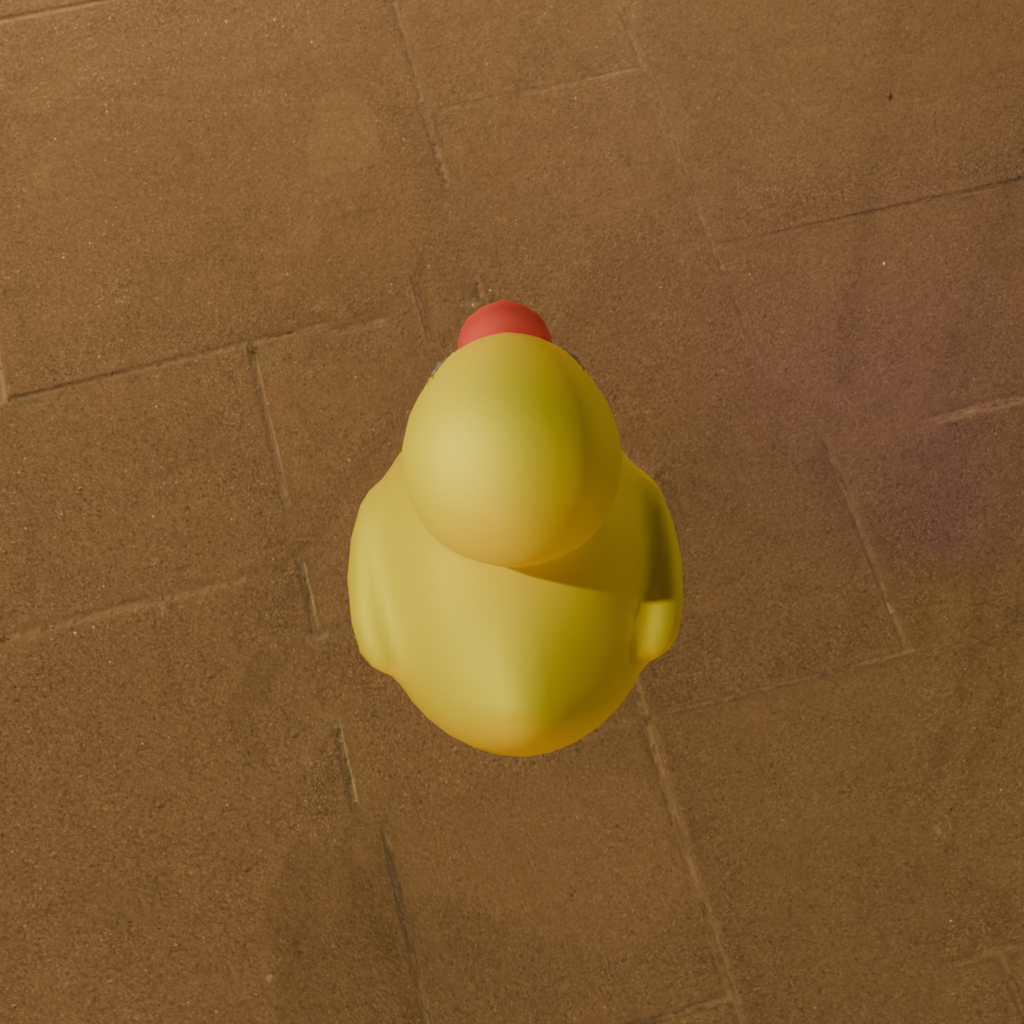
an image of a yellow rubber duck seen from <back_top> in a coastal promenade at night illuminated with streetlights and ocean view.